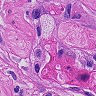
Metastatic tissue present: yes